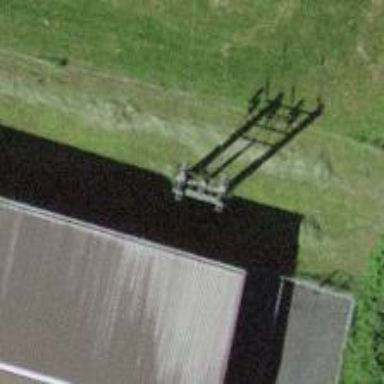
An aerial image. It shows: Power pole.